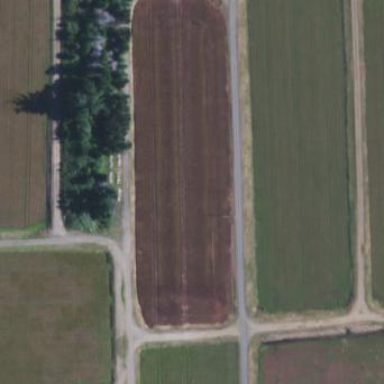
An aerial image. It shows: Farmland where cranberries are grown.